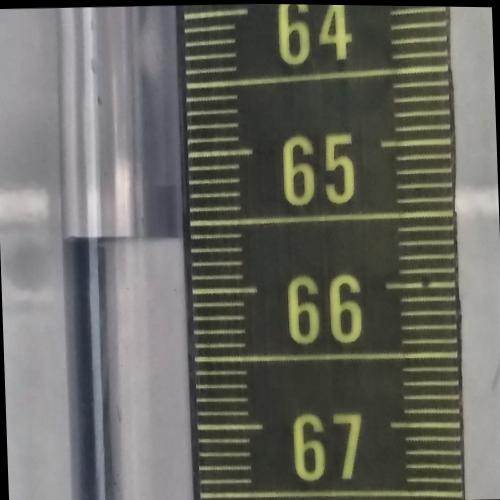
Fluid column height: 65.6 cm